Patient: sex M, age 57
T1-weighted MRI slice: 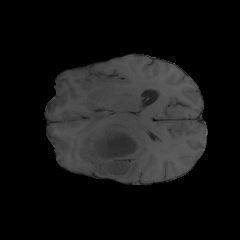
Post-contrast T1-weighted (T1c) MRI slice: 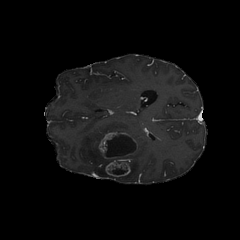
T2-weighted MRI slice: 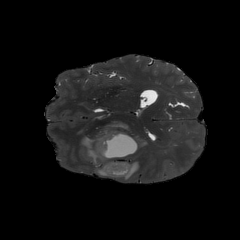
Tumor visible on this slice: yes
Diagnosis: Glioblastoma, IDH-wildtype
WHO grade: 4